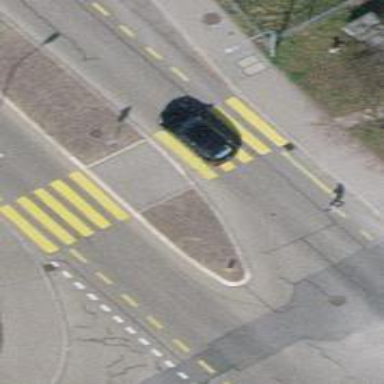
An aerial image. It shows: Zebra crossing on the road.